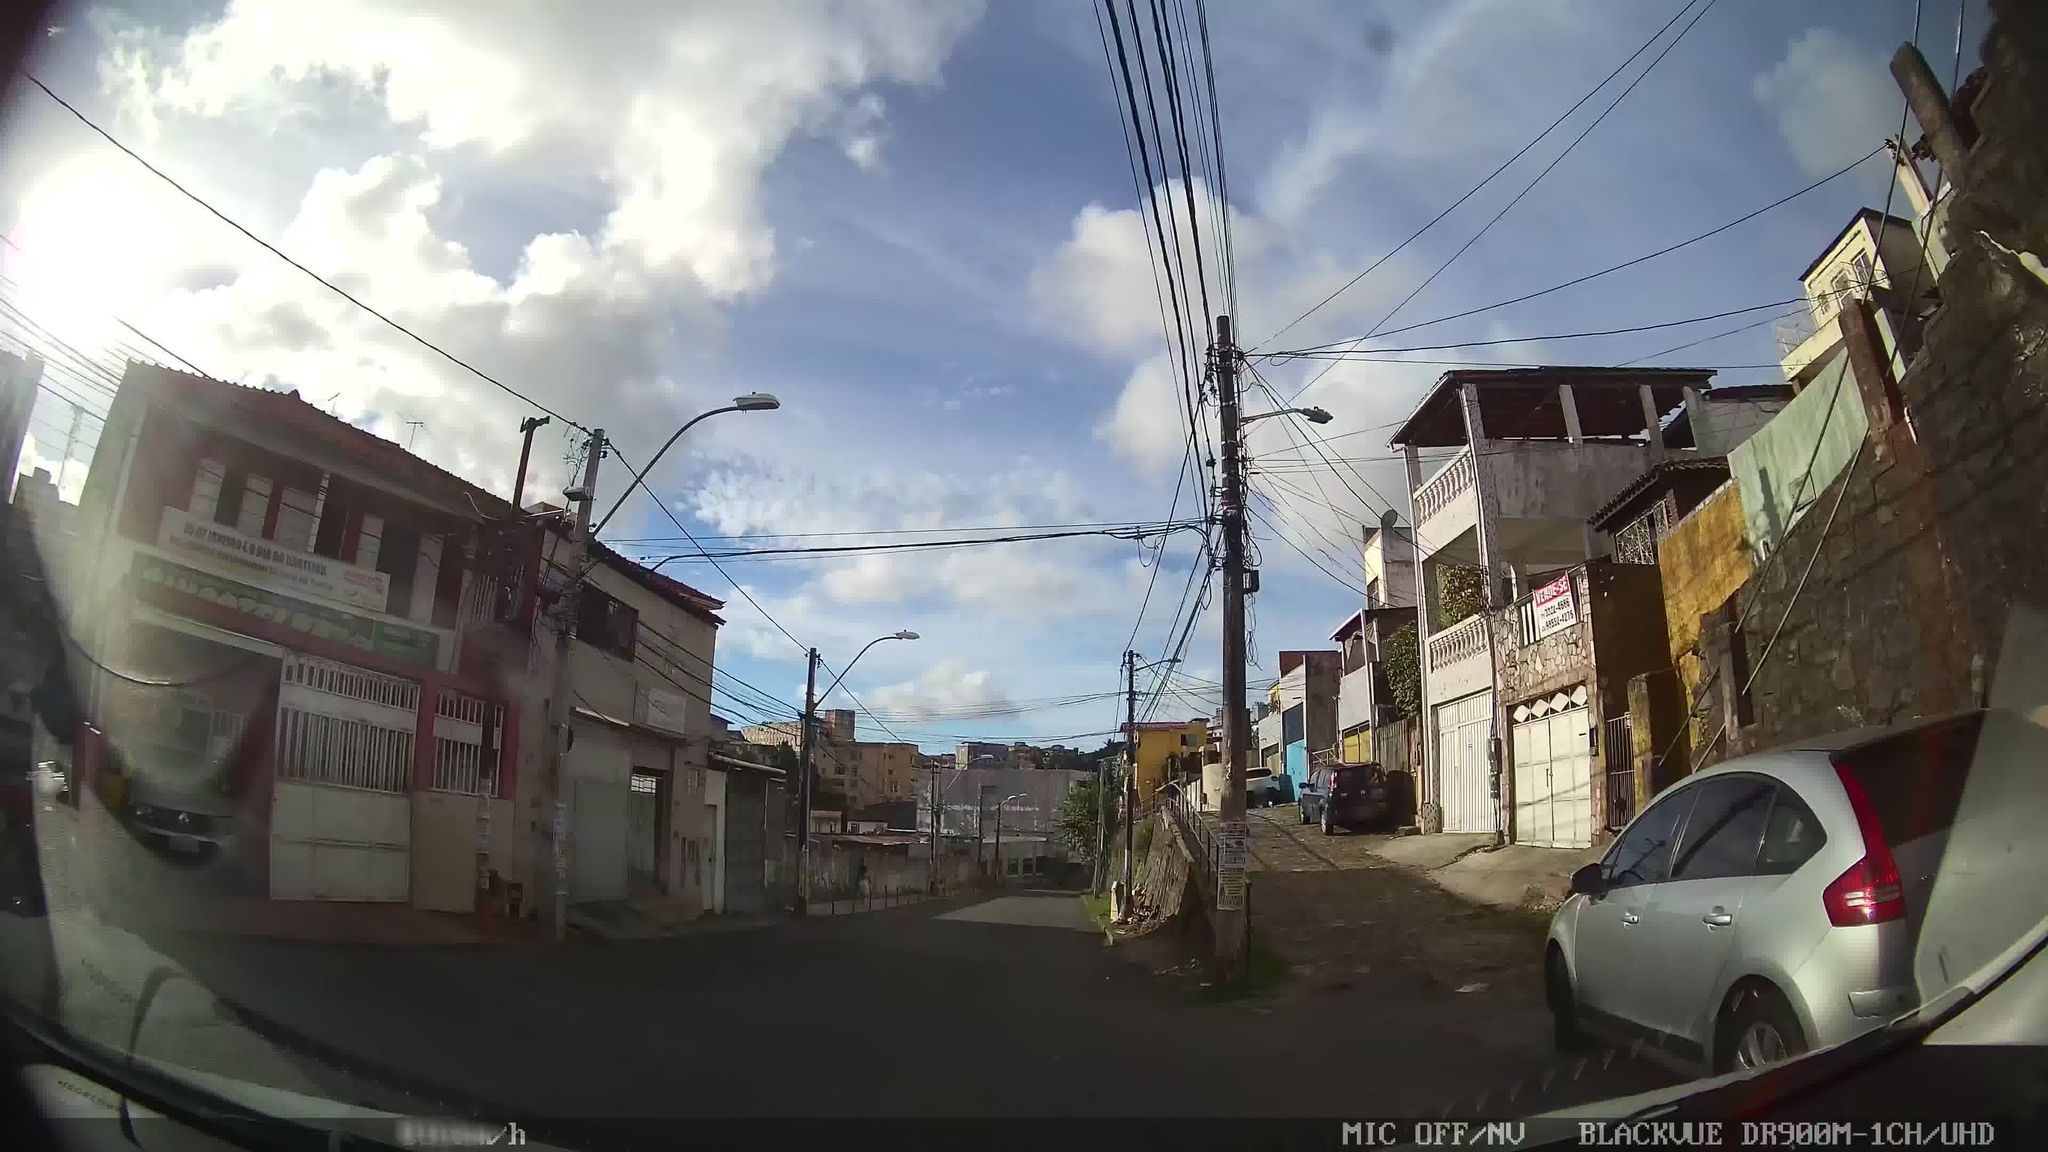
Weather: clear
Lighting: day
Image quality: good
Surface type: driving surface
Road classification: steps, residential
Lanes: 2
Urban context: urban centre
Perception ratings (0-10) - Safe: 2.22, Lively: 3.54, Beautiful: 4.58, Boring: 6.44, Depressing: 3.73, Wealthy: 0.42